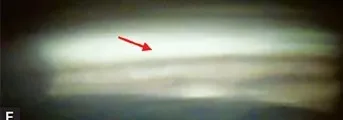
Gonioscopy. Showing a heavy trabecular meshwork pigmentation on both eyes (arrows).
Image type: ophthalmic_imaging (gonioscopy)